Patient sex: M
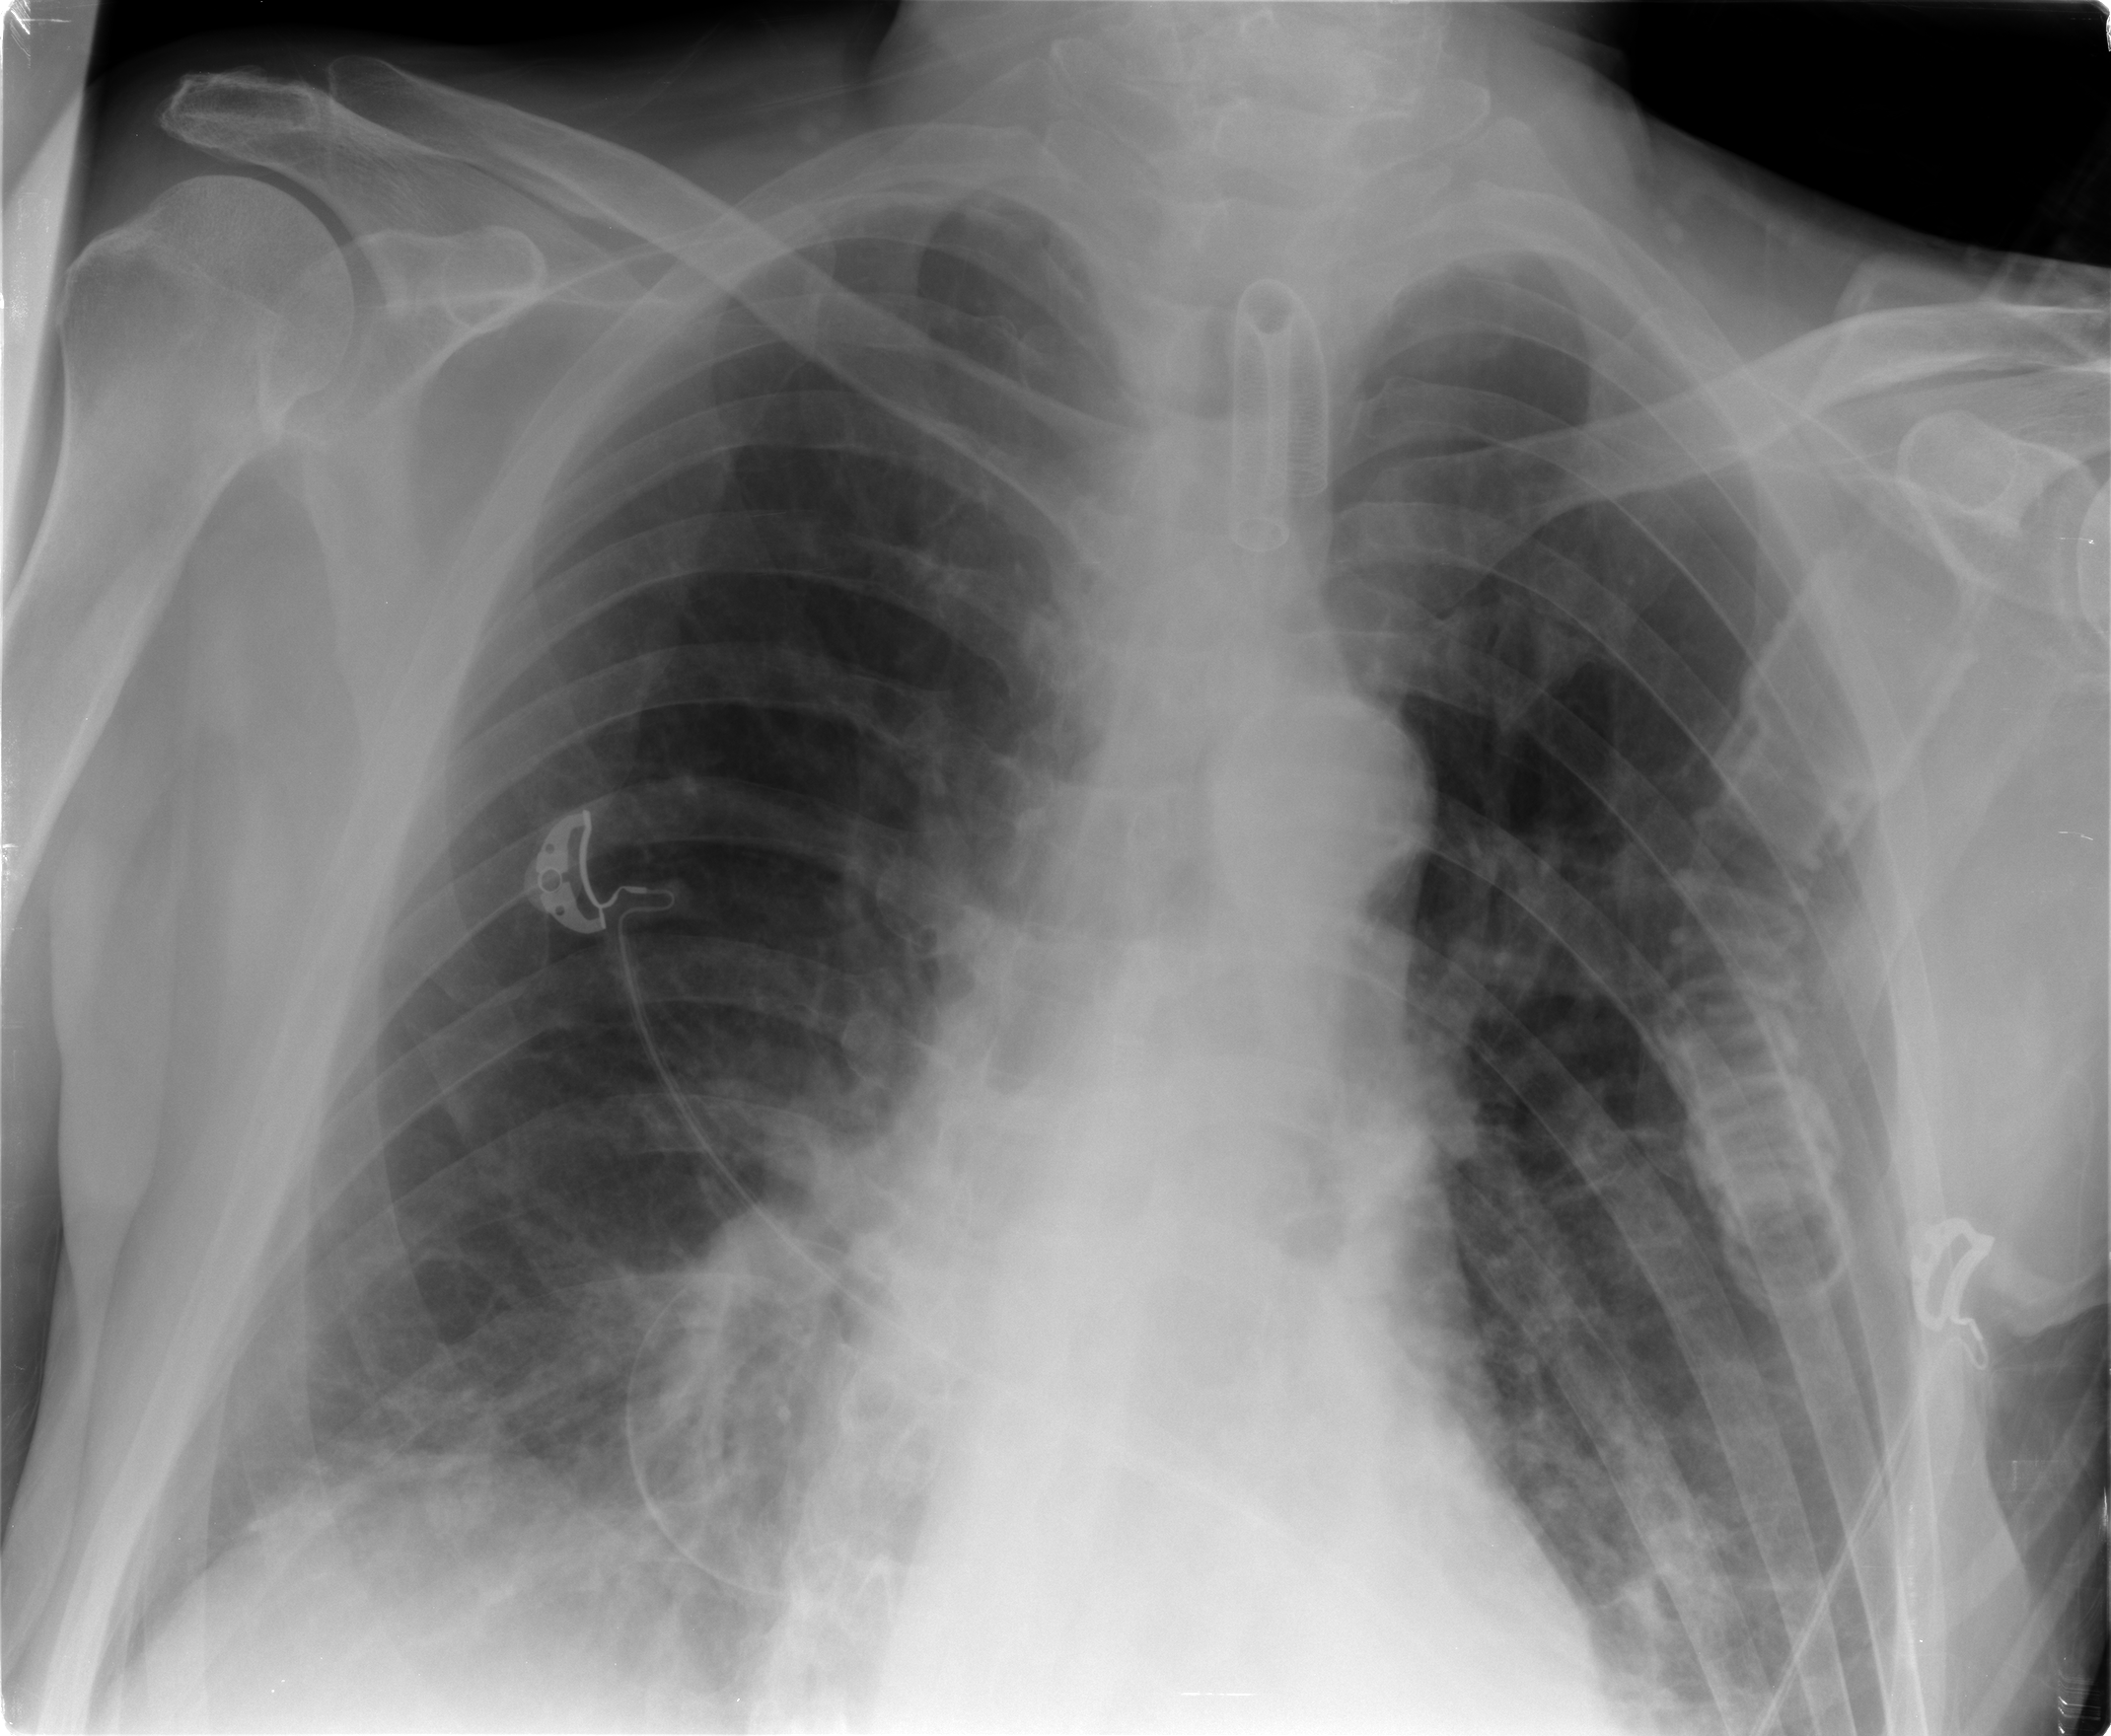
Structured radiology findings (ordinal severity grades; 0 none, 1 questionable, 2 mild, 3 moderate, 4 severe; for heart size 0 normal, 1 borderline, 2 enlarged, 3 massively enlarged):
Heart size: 0
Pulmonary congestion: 1
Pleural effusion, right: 1
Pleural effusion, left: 1
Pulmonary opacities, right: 2
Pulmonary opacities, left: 2
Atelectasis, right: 2
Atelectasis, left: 2